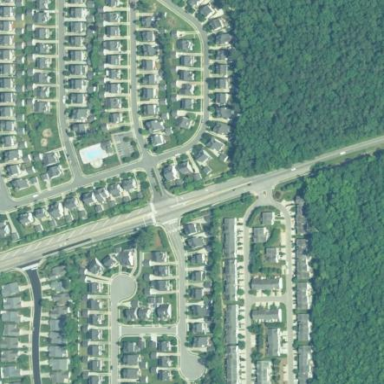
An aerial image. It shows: Residential area within neighborhood.